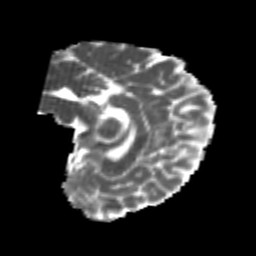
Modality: MD
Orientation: sagittal
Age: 25
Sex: female
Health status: healthy
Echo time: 0.074 s